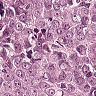
Metastatic tissue present: yes